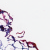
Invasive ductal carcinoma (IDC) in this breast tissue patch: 0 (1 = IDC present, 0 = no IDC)